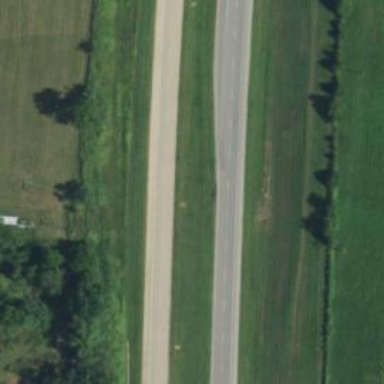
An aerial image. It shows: This image shows trunk highway that functions as expressway.